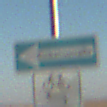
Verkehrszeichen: EinbahnstrasseLinksweisend
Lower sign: RichtungsangabeDurchPfeile9
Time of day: SunriseSunset
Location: Outdoor (Nature)
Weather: Clear
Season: NotSpecified
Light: Natural